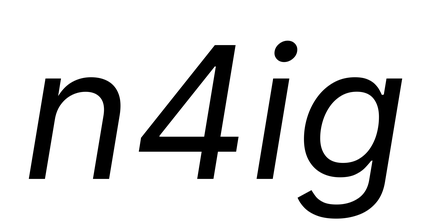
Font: Inter-Italic_Italic